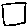
Label: square